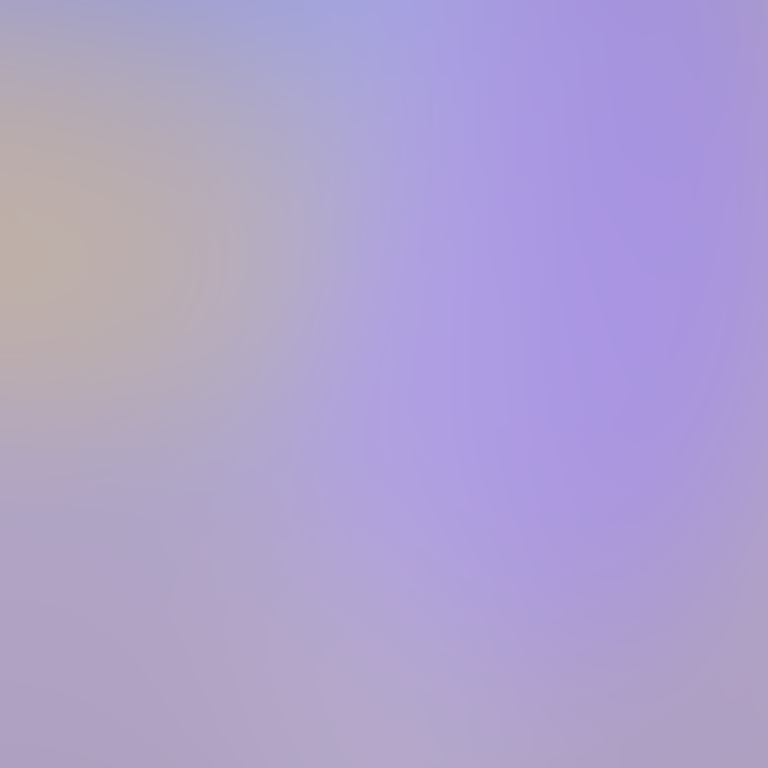
Abstract light effect, smooth gradient from soft lavender to pale peach, serene atmosphere, diffuse light, no room, no furniture, no objects.